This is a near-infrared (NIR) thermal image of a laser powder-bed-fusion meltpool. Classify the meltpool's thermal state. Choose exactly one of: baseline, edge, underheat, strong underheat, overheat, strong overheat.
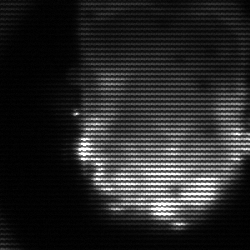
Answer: baseline